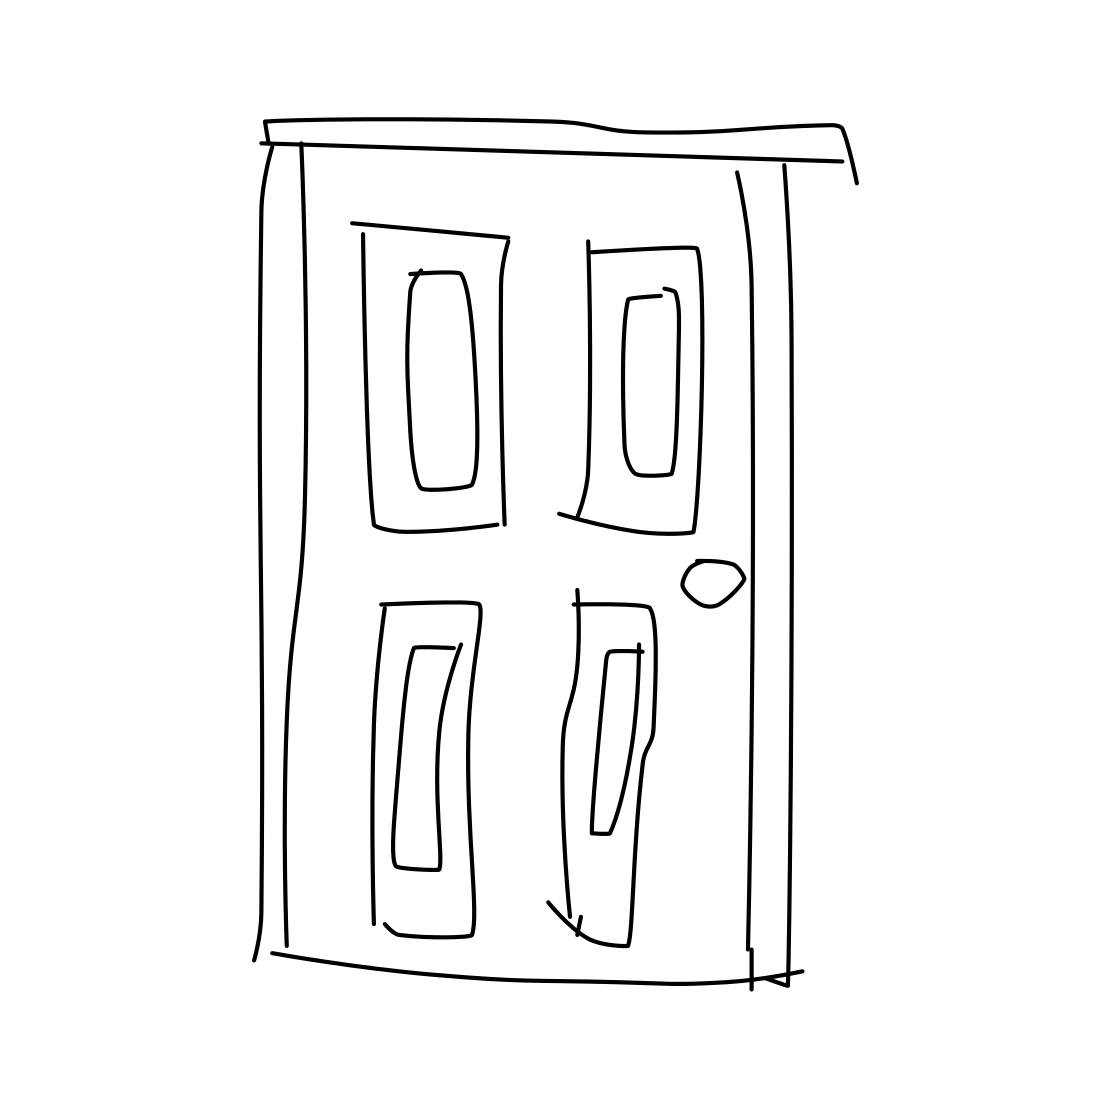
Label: door